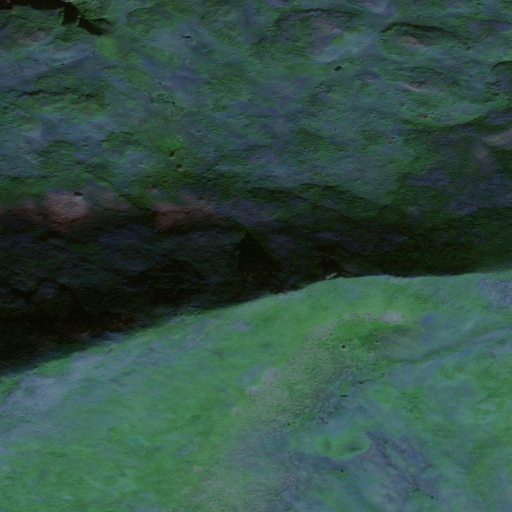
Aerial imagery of mountain in Alaska named Simson Peak containing only unknown